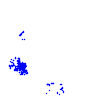
Particle: electron